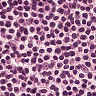
Metastatic tissue present: no